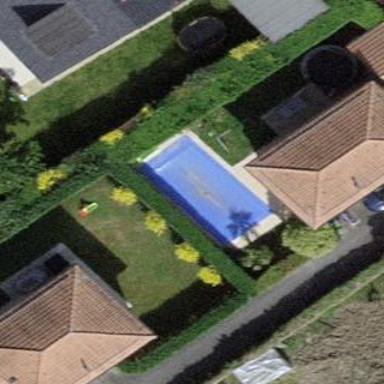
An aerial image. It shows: Swimming pool located in leisure land.